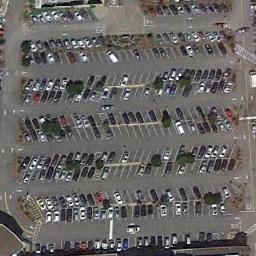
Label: parking_lot